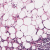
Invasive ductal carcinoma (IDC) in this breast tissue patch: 1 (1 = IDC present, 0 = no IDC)